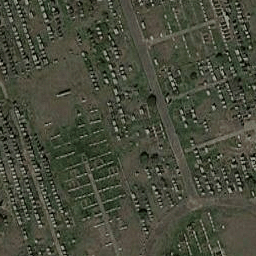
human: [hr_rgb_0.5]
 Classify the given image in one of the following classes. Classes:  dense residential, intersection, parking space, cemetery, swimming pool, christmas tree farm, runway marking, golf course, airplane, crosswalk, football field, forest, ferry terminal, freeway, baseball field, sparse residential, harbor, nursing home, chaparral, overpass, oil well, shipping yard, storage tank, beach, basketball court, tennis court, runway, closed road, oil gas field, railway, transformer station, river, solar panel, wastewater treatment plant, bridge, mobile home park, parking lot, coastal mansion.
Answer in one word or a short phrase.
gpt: cemetery